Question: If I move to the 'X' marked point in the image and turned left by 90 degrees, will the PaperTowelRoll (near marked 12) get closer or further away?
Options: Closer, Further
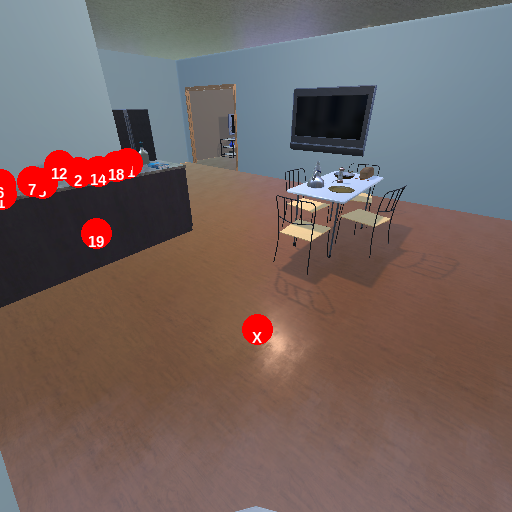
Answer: Closer